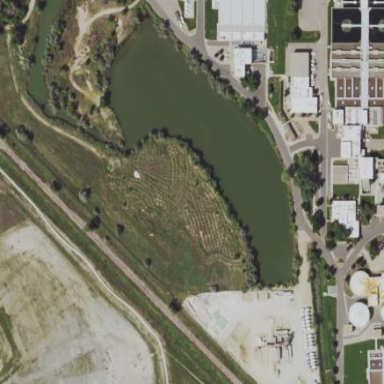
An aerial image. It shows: View of wastewater plant.